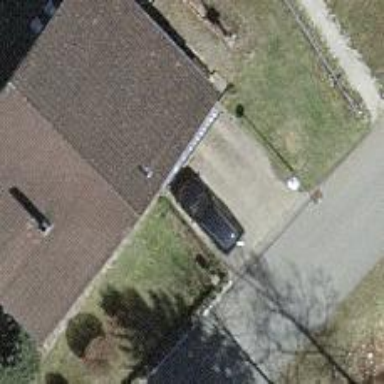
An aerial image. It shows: Alley classified as service road.